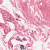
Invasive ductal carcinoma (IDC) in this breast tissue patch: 0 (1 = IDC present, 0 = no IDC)